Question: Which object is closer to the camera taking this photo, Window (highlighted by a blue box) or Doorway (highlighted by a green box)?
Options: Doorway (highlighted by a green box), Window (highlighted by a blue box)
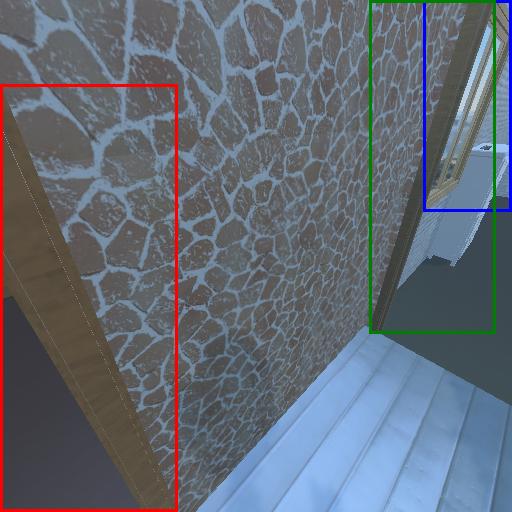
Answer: Doorway (highlighted by a green box)